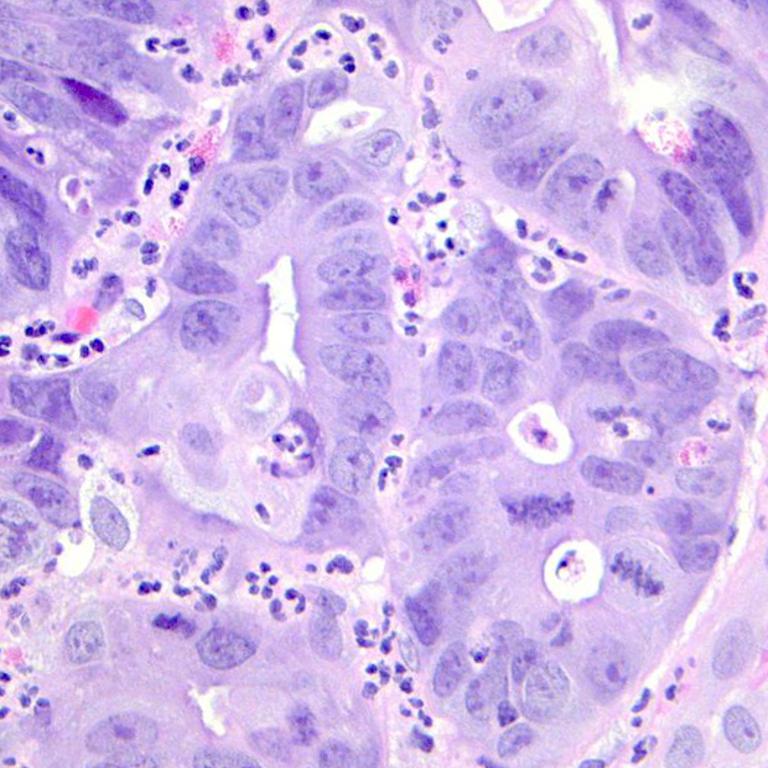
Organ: colon
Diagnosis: adenocarcinomas